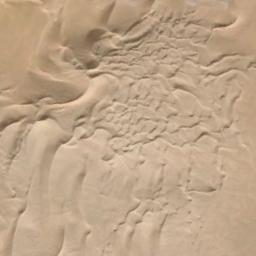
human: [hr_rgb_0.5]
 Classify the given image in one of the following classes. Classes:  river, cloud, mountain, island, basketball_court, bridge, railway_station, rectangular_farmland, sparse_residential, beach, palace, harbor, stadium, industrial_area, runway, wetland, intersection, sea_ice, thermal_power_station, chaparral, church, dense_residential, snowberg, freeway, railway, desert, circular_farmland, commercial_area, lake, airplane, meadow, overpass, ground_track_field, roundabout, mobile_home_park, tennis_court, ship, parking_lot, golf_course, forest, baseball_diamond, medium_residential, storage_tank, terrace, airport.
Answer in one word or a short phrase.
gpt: desert